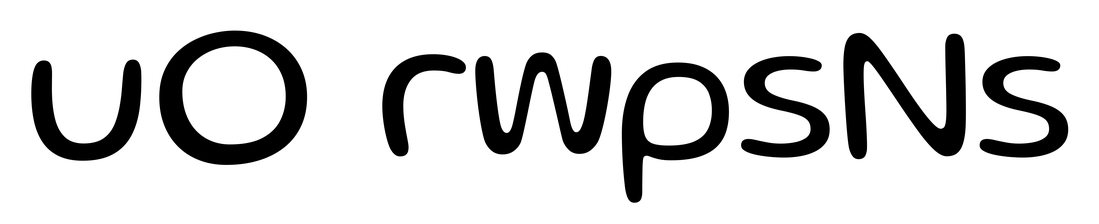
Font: Gluten_Light